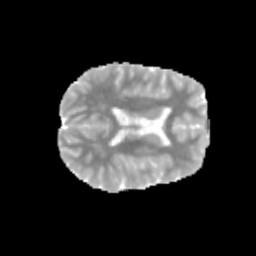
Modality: MD
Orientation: axial
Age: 10
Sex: female
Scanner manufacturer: siemens
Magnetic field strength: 3 T
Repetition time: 3.8 s
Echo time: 0.07 s